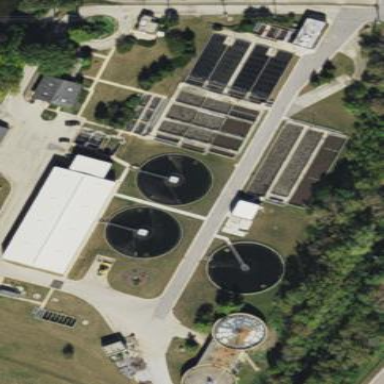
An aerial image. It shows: View of wastewater plant.